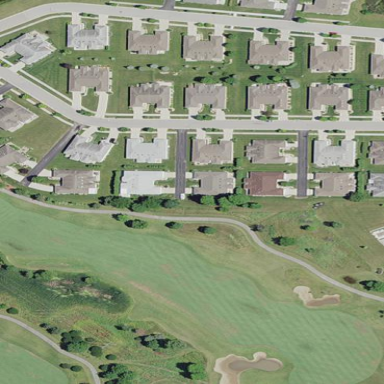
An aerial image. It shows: Golf fairway surrounded by grass.